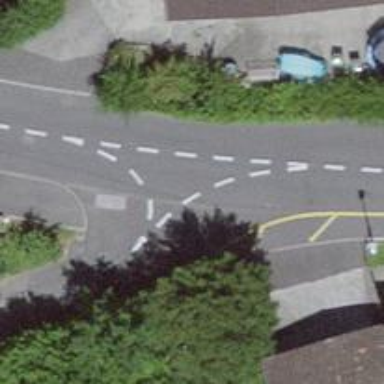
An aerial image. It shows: Post box is visible.